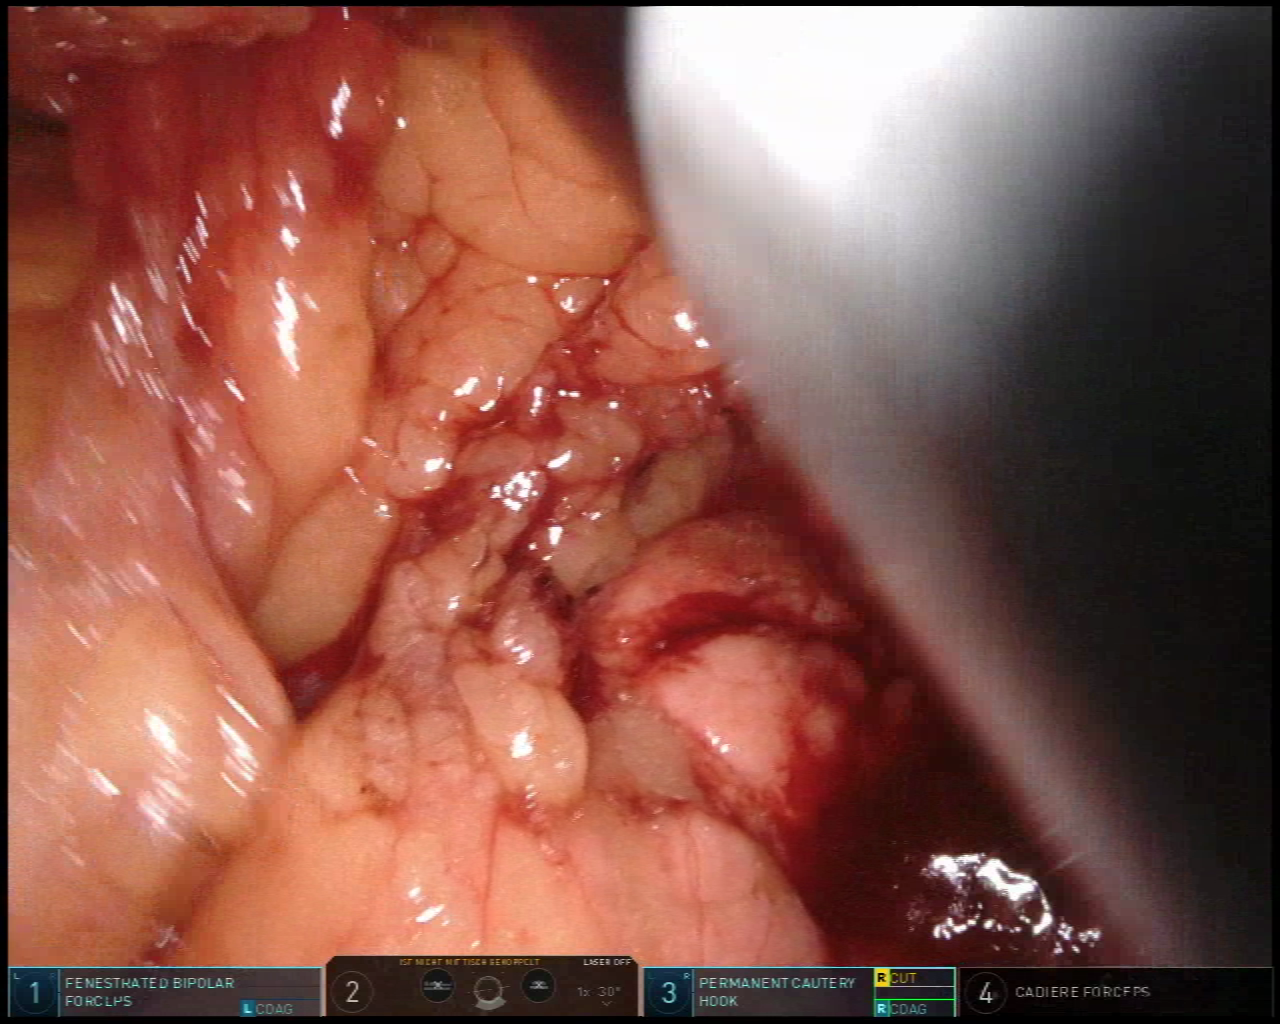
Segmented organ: pancreas
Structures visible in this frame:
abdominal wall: no
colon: no
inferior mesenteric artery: no
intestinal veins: no
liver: no
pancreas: yes
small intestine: no
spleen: no
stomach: yes
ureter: no
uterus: no
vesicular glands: no